Question: In a C# / WPF application I have a list of type string that is the ItemsSource of a combobox. This list contains half-hour chunks of time that are free on the user's calendar for the current day (from 8am to 5pm). Pictured here:

I would like to trim the list so that times in the past are not shown (e.g. If it's presently 10am, don't show chunks of time from 8am-10am). How can I best accomplish this?
Update: The list of strings is composed of "startTime" + " - " + "endTime", so each entry in the list looks like:
'''
6/10/2014 8:00:00 AM - 6/10/2014 8:30:00 AM
6/10/2014 8:30:00 AM - 6/10/2014 9:00:00 AM
etc...
'''
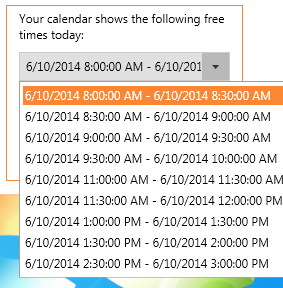
Answer: I figured it out by using a bit of lambda expressions.
Say your list of times is called:
'''
times
'''
then using the where clause, we can then get all the times after now by using:
'''
List<string> ordered = times.Where(o => DateTime.Parse(o.Split('-')[1]) > DateTime.Now).ToList();
'''
This basically parses each element in your 'times' list into a DateTIme type and then sees if it is after the current DateTime.